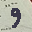
Label: 9